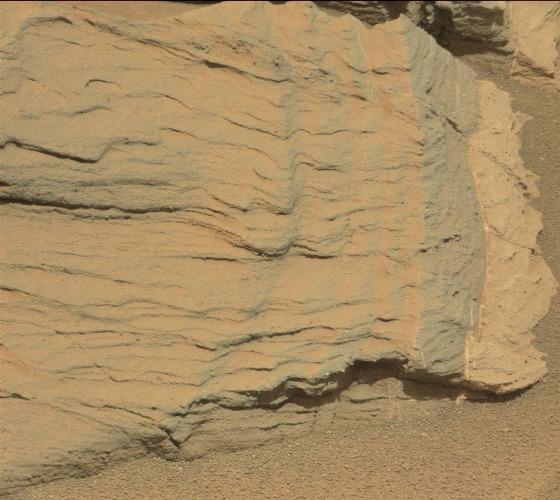
Terrain classes present: Bedrock, Gravel / Sand / Soil, Shadow